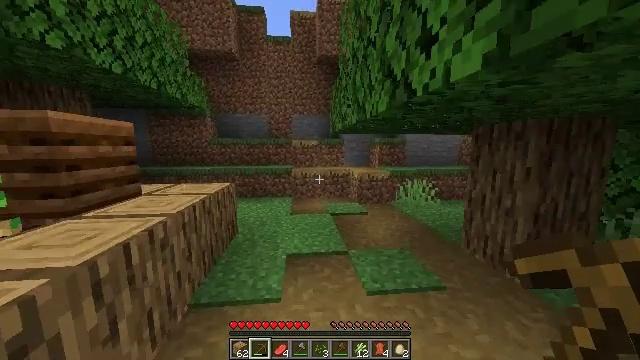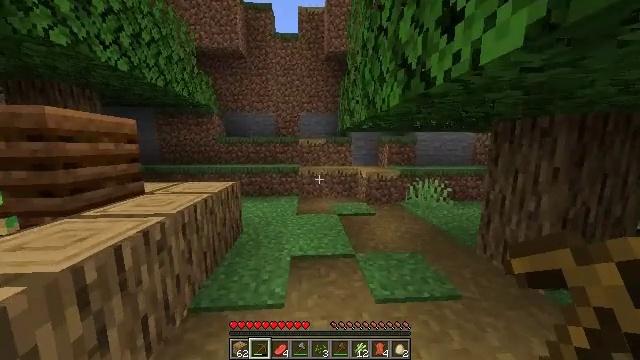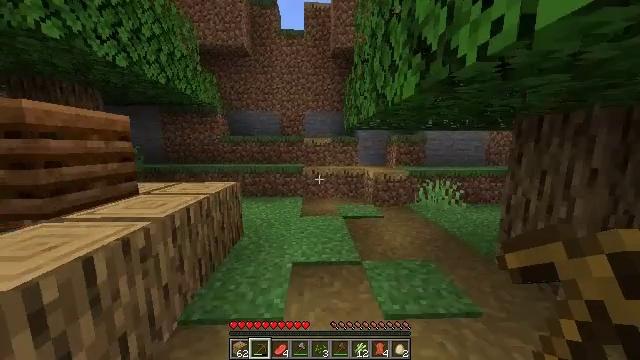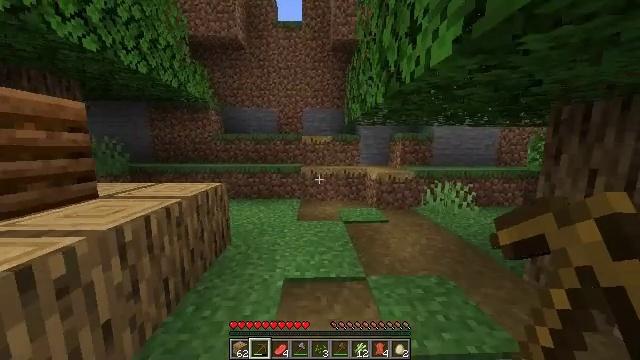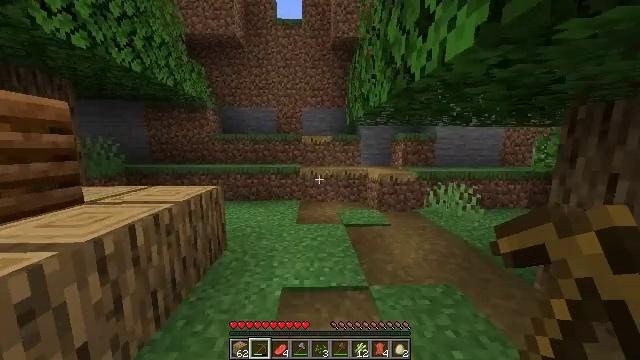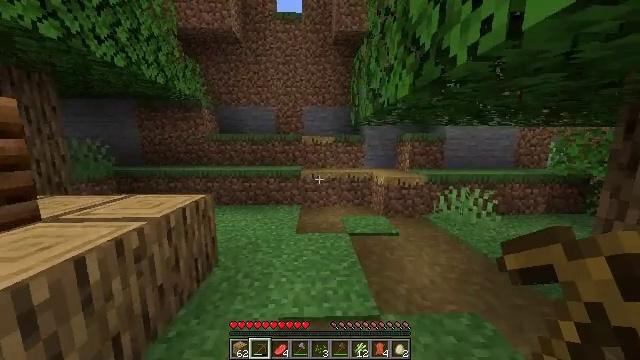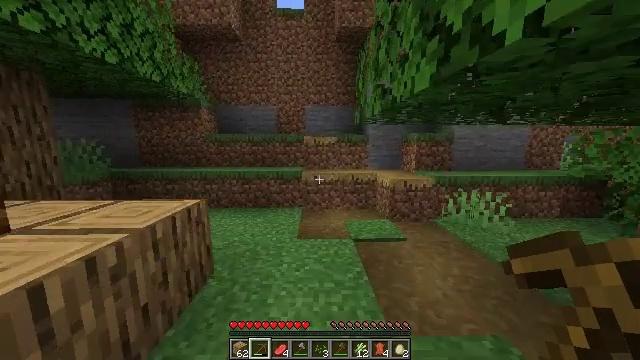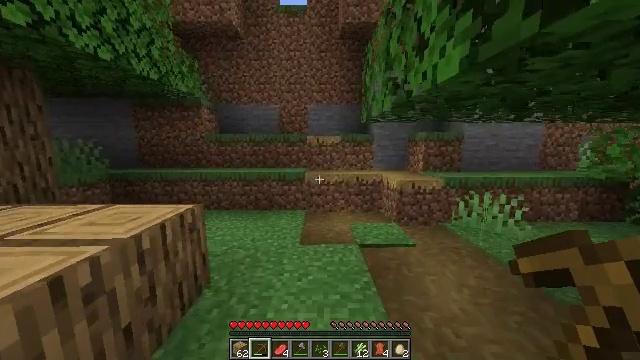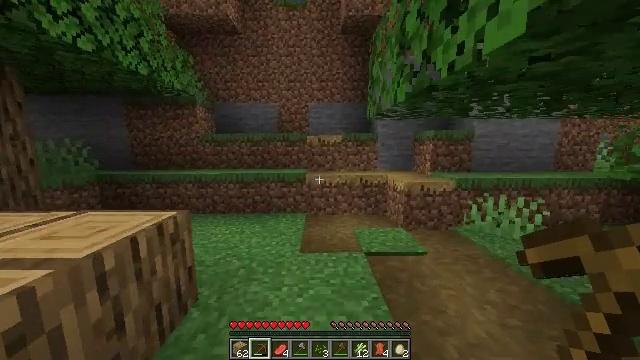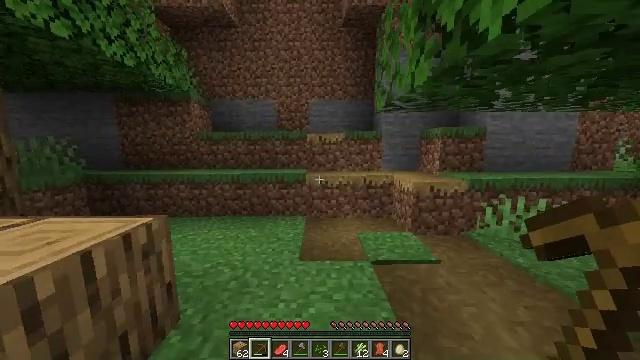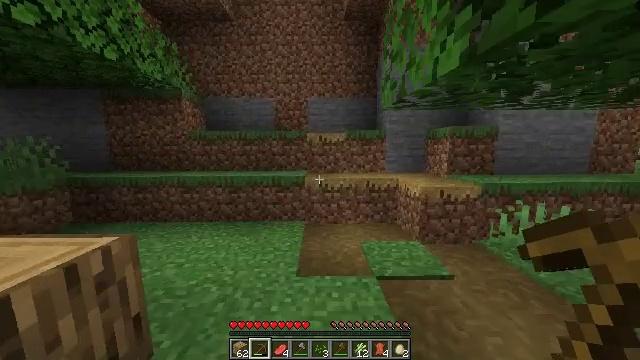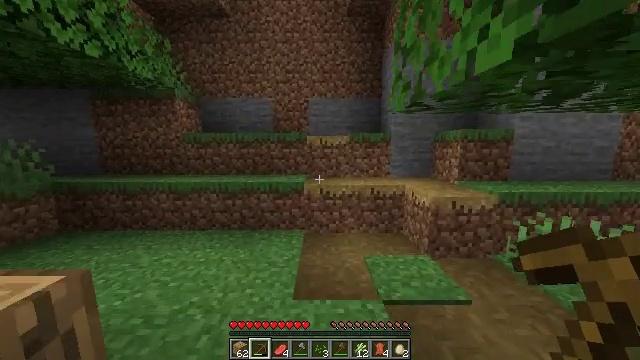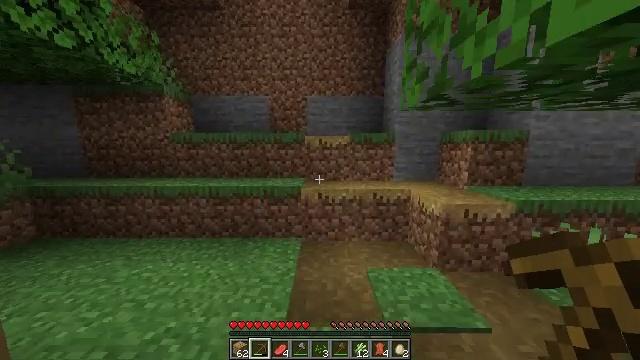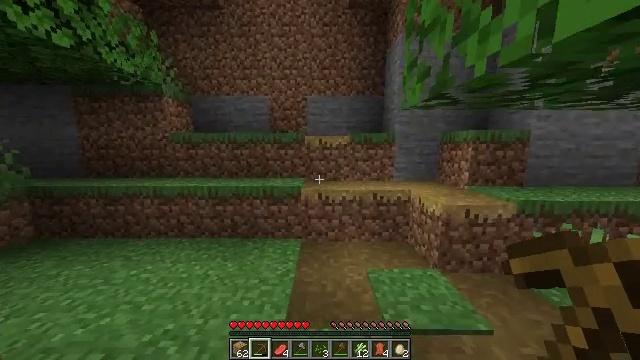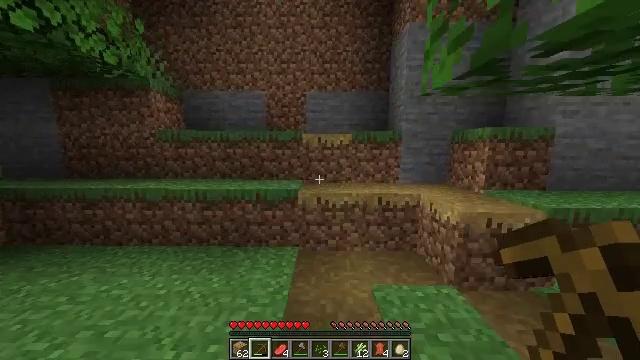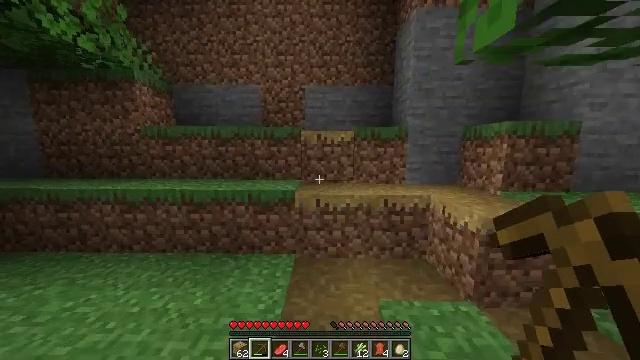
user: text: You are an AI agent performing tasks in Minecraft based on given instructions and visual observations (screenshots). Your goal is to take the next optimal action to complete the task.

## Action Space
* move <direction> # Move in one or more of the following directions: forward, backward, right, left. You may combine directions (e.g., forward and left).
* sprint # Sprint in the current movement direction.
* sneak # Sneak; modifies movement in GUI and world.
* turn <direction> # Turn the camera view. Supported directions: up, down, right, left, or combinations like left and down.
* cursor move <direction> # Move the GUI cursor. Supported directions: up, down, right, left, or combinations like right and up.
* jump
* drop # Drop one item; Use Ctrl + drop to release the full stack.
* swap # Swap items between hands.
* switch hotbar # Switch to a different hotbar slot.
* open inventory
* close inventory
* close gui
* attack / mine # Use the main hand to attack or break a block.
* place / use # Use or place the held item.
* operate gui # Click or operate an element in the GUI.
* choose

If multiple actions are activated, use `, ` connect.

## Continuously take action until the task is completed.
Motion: motion action
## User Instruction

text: Mine oak leaves.
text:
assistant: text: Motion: move forward, sprint, turn left
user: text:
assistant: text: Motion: move forward, sprint, turn left
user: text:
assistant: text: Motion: move forward, sprint
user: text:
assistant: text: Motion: move forward, sprint
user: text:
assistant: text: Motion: move forward, sprint
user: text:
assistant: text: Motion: move forward, sprint
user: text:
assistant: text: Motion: move forward, sprint
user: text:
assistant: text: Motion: move forward, sprint
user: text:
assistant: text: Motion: move forward, sprint
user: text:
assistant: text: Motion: move forward, sprint
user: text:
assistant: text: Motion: move forward, sprint
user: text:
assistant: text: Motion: move forward, sprint
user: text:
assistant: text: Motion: move forward, sprint
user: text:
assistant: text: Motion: move forward, sprint
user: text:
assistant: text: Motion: move forward, sprint
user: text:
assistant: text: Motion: move forward, sprint
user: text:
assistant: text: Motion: move forward, sprint
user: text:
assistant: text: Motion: move forward, sprint
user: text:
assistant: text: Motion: move forward, sprint
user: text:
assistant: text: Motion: move forward, sprint, turn right, jump
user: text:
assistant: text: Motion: move forward, sprint, jump
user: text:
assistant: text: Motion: move forward, sprint, jump
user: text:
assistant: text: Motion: move forward, sprint, jump
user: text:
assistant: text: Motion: move forward, sprint, jump
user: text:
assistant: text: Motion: move forward, sprint
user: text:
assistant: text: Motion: move forward, sprint
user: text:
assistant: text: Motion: move forward, sprint
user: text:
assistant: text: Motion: move forward, sprint
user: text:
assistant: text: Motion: move forward, sprint
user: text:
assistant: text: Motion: move forward, sprint, turn left